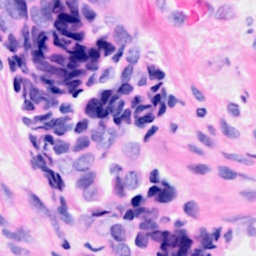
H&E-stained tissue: Breast